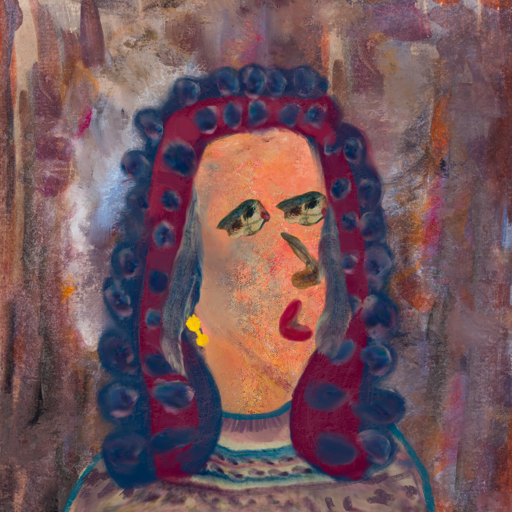
Background: Hypocrite, Head And Neck Side: Irani, Face Side: Pipe, Bust: HillGirl, Hair Side: Hill_Girl, Head Accessory: Blank, Second Necklace: Blank, Necklace: Blank, Baby: Blank